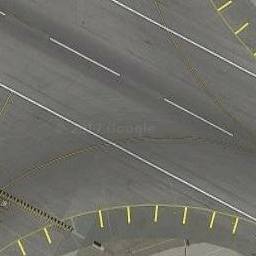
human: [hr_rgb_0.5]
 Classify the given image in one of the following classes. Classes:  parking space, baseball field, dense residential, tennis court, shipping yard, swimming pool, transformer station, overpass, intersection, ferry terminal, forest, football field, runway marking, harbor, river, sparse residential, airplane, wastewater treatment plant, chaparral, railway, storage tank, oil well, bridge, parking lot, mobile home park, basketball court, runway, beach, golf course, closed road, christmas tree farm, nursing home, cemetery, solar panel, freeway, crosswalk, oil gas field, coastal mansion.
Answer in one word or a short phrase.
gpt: runway